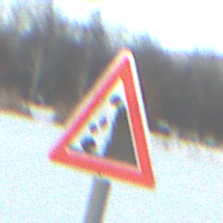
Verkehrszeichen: SteinschlagRechts
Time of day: SunriseSunset
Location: Outdoor (Nature)
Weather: PartlyCloudy
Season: NotSpecified
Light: Natural